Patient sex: M
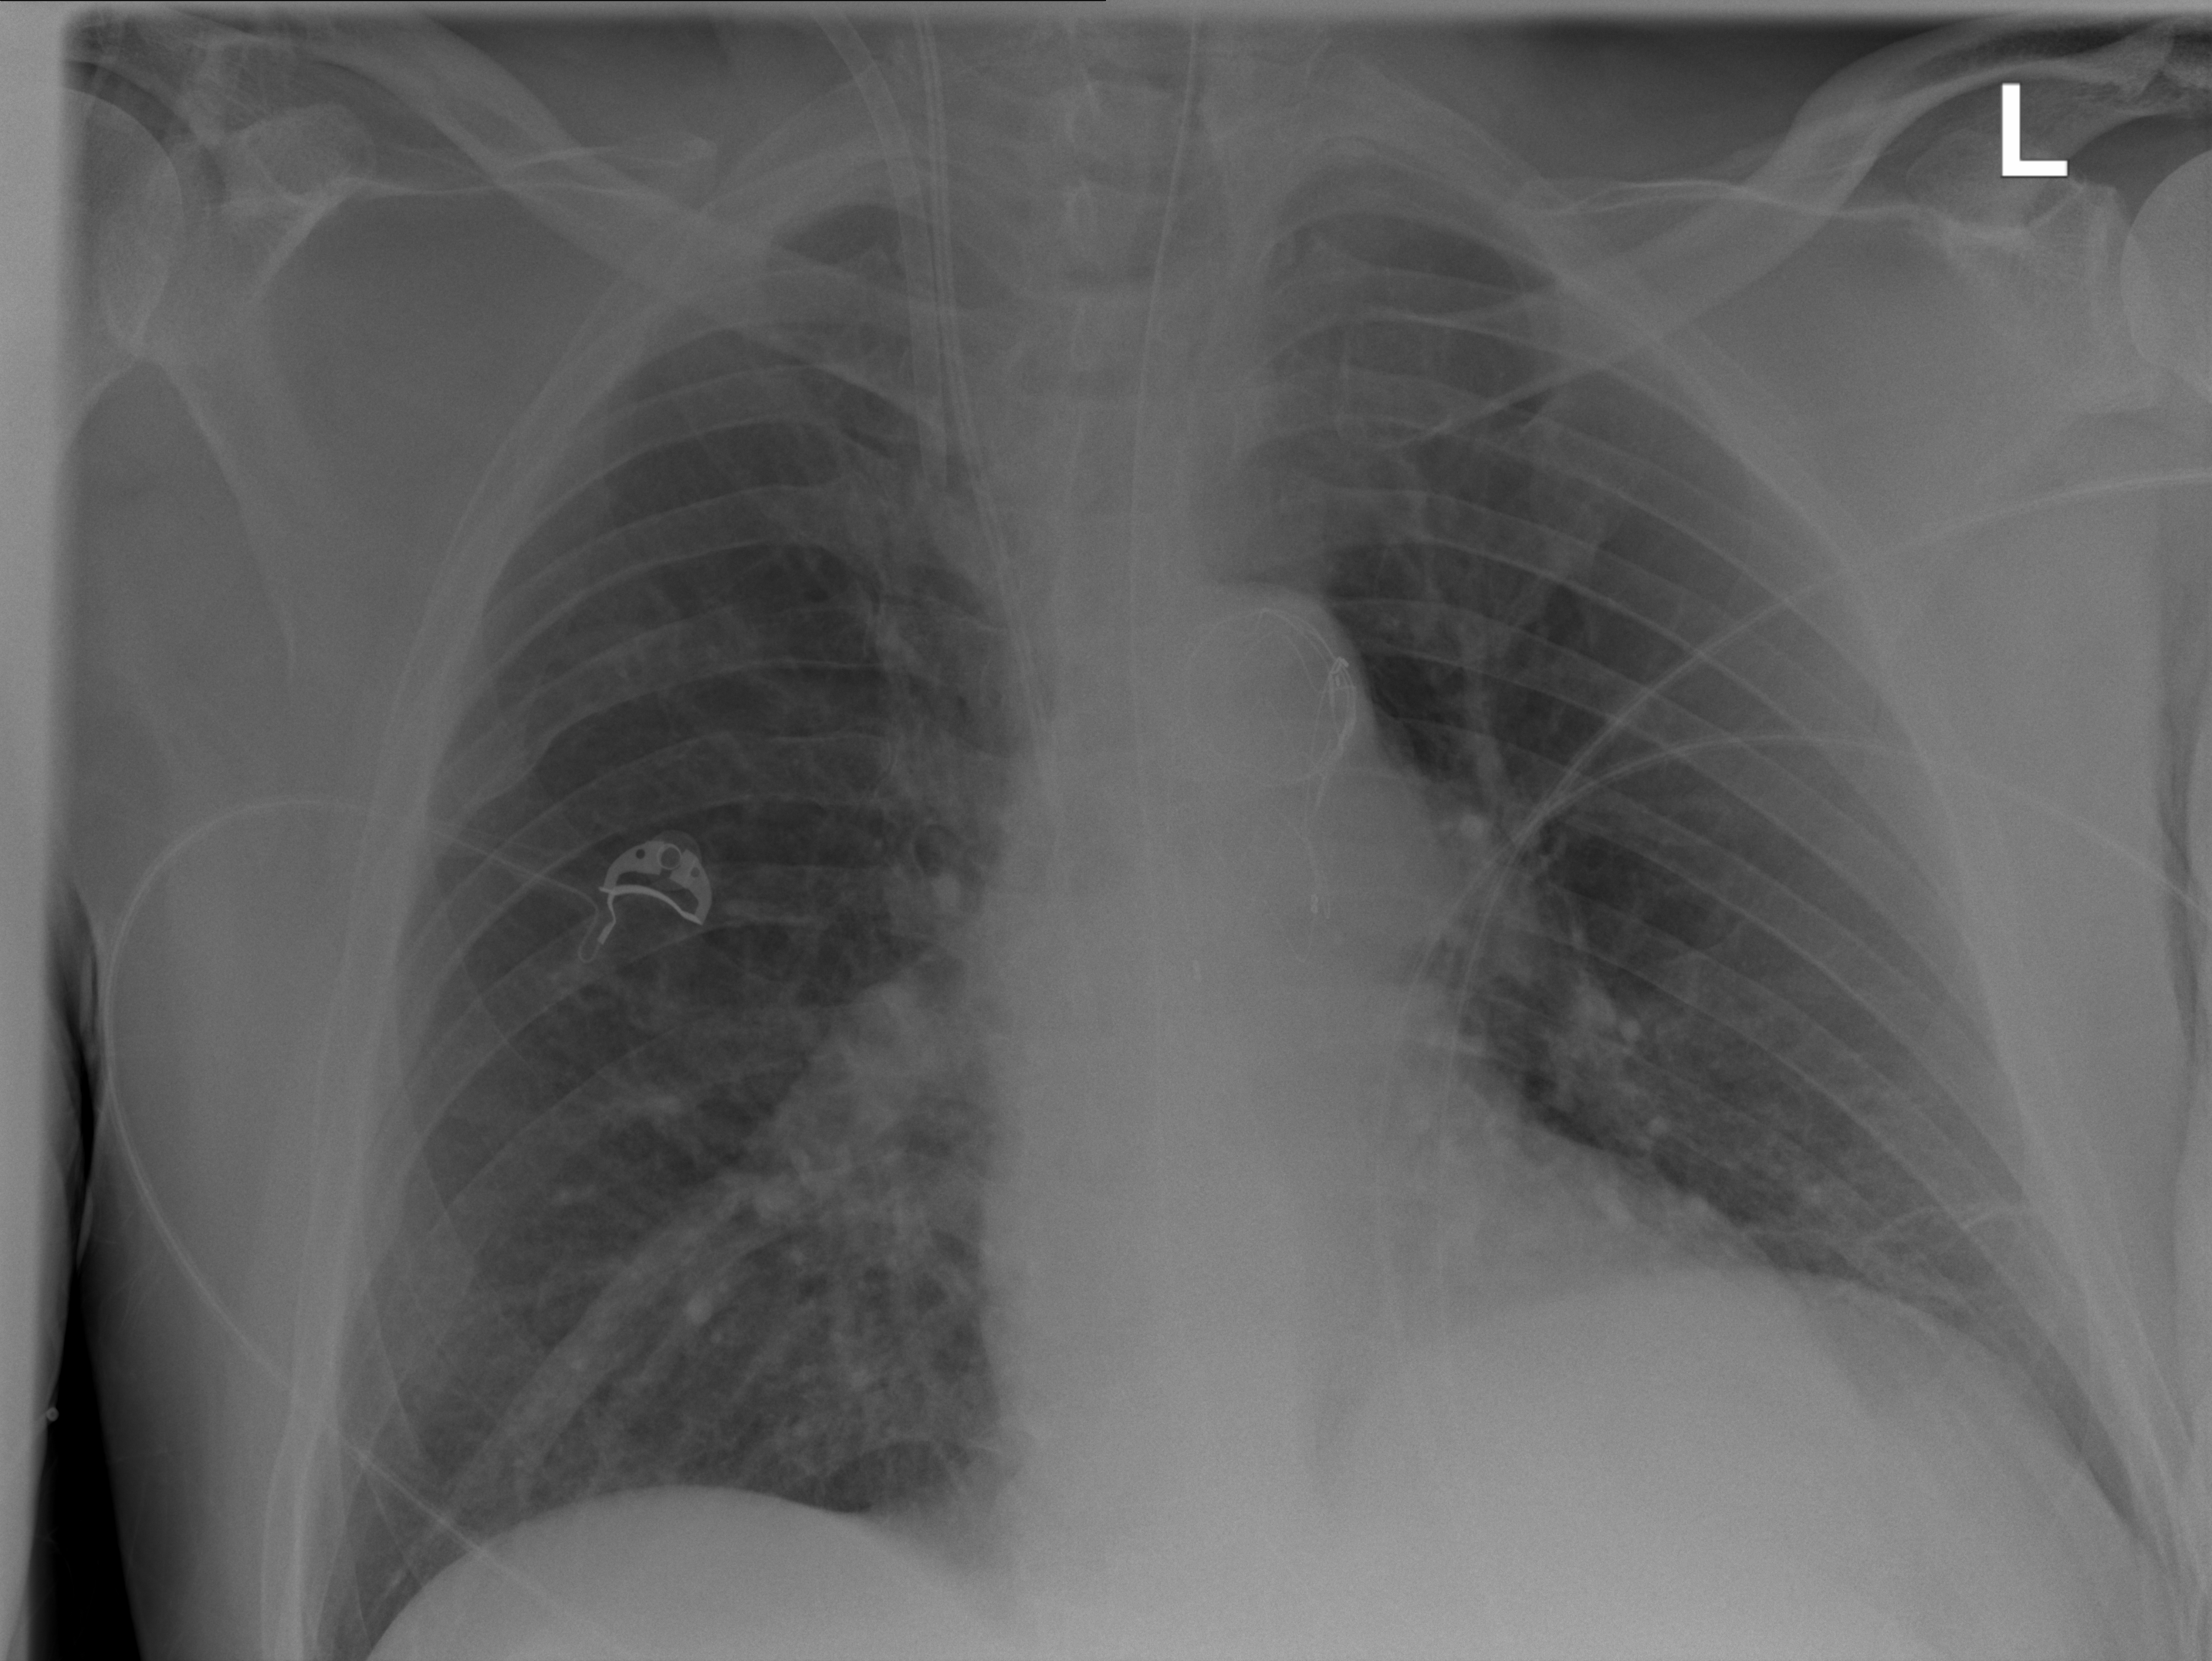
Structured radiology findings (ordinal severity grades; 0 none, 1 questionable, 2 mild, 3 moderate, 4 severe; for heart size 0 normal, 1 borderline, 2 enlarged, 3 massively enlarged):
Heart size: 0
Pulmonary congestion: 0
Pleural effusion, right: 0
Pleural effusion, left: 2
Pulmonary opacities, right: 0
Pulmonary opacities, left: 0
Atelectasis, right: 2
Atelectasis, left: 2